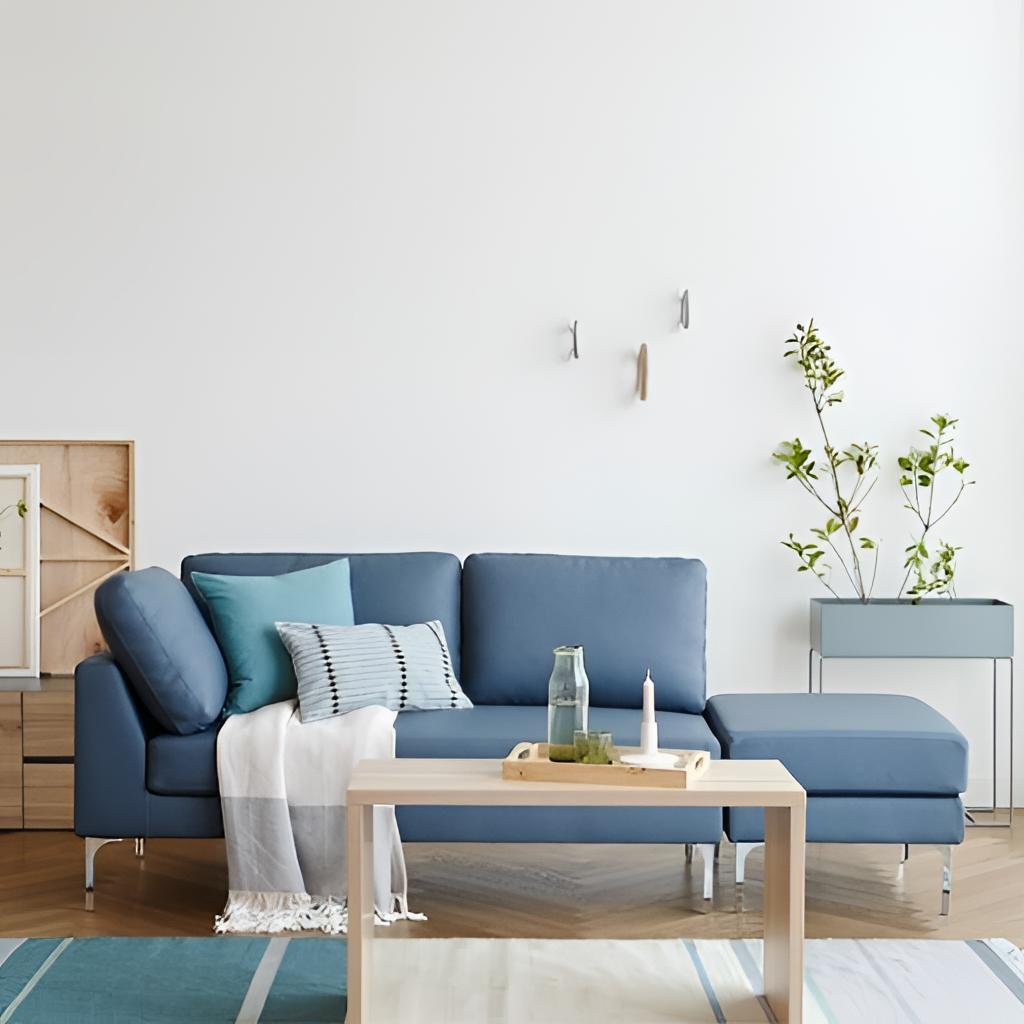
living room, fabric sectional sofa, brown wood flooring, with herringbone pattern, paint wallpaper, with solid pattern, modern